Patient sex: M
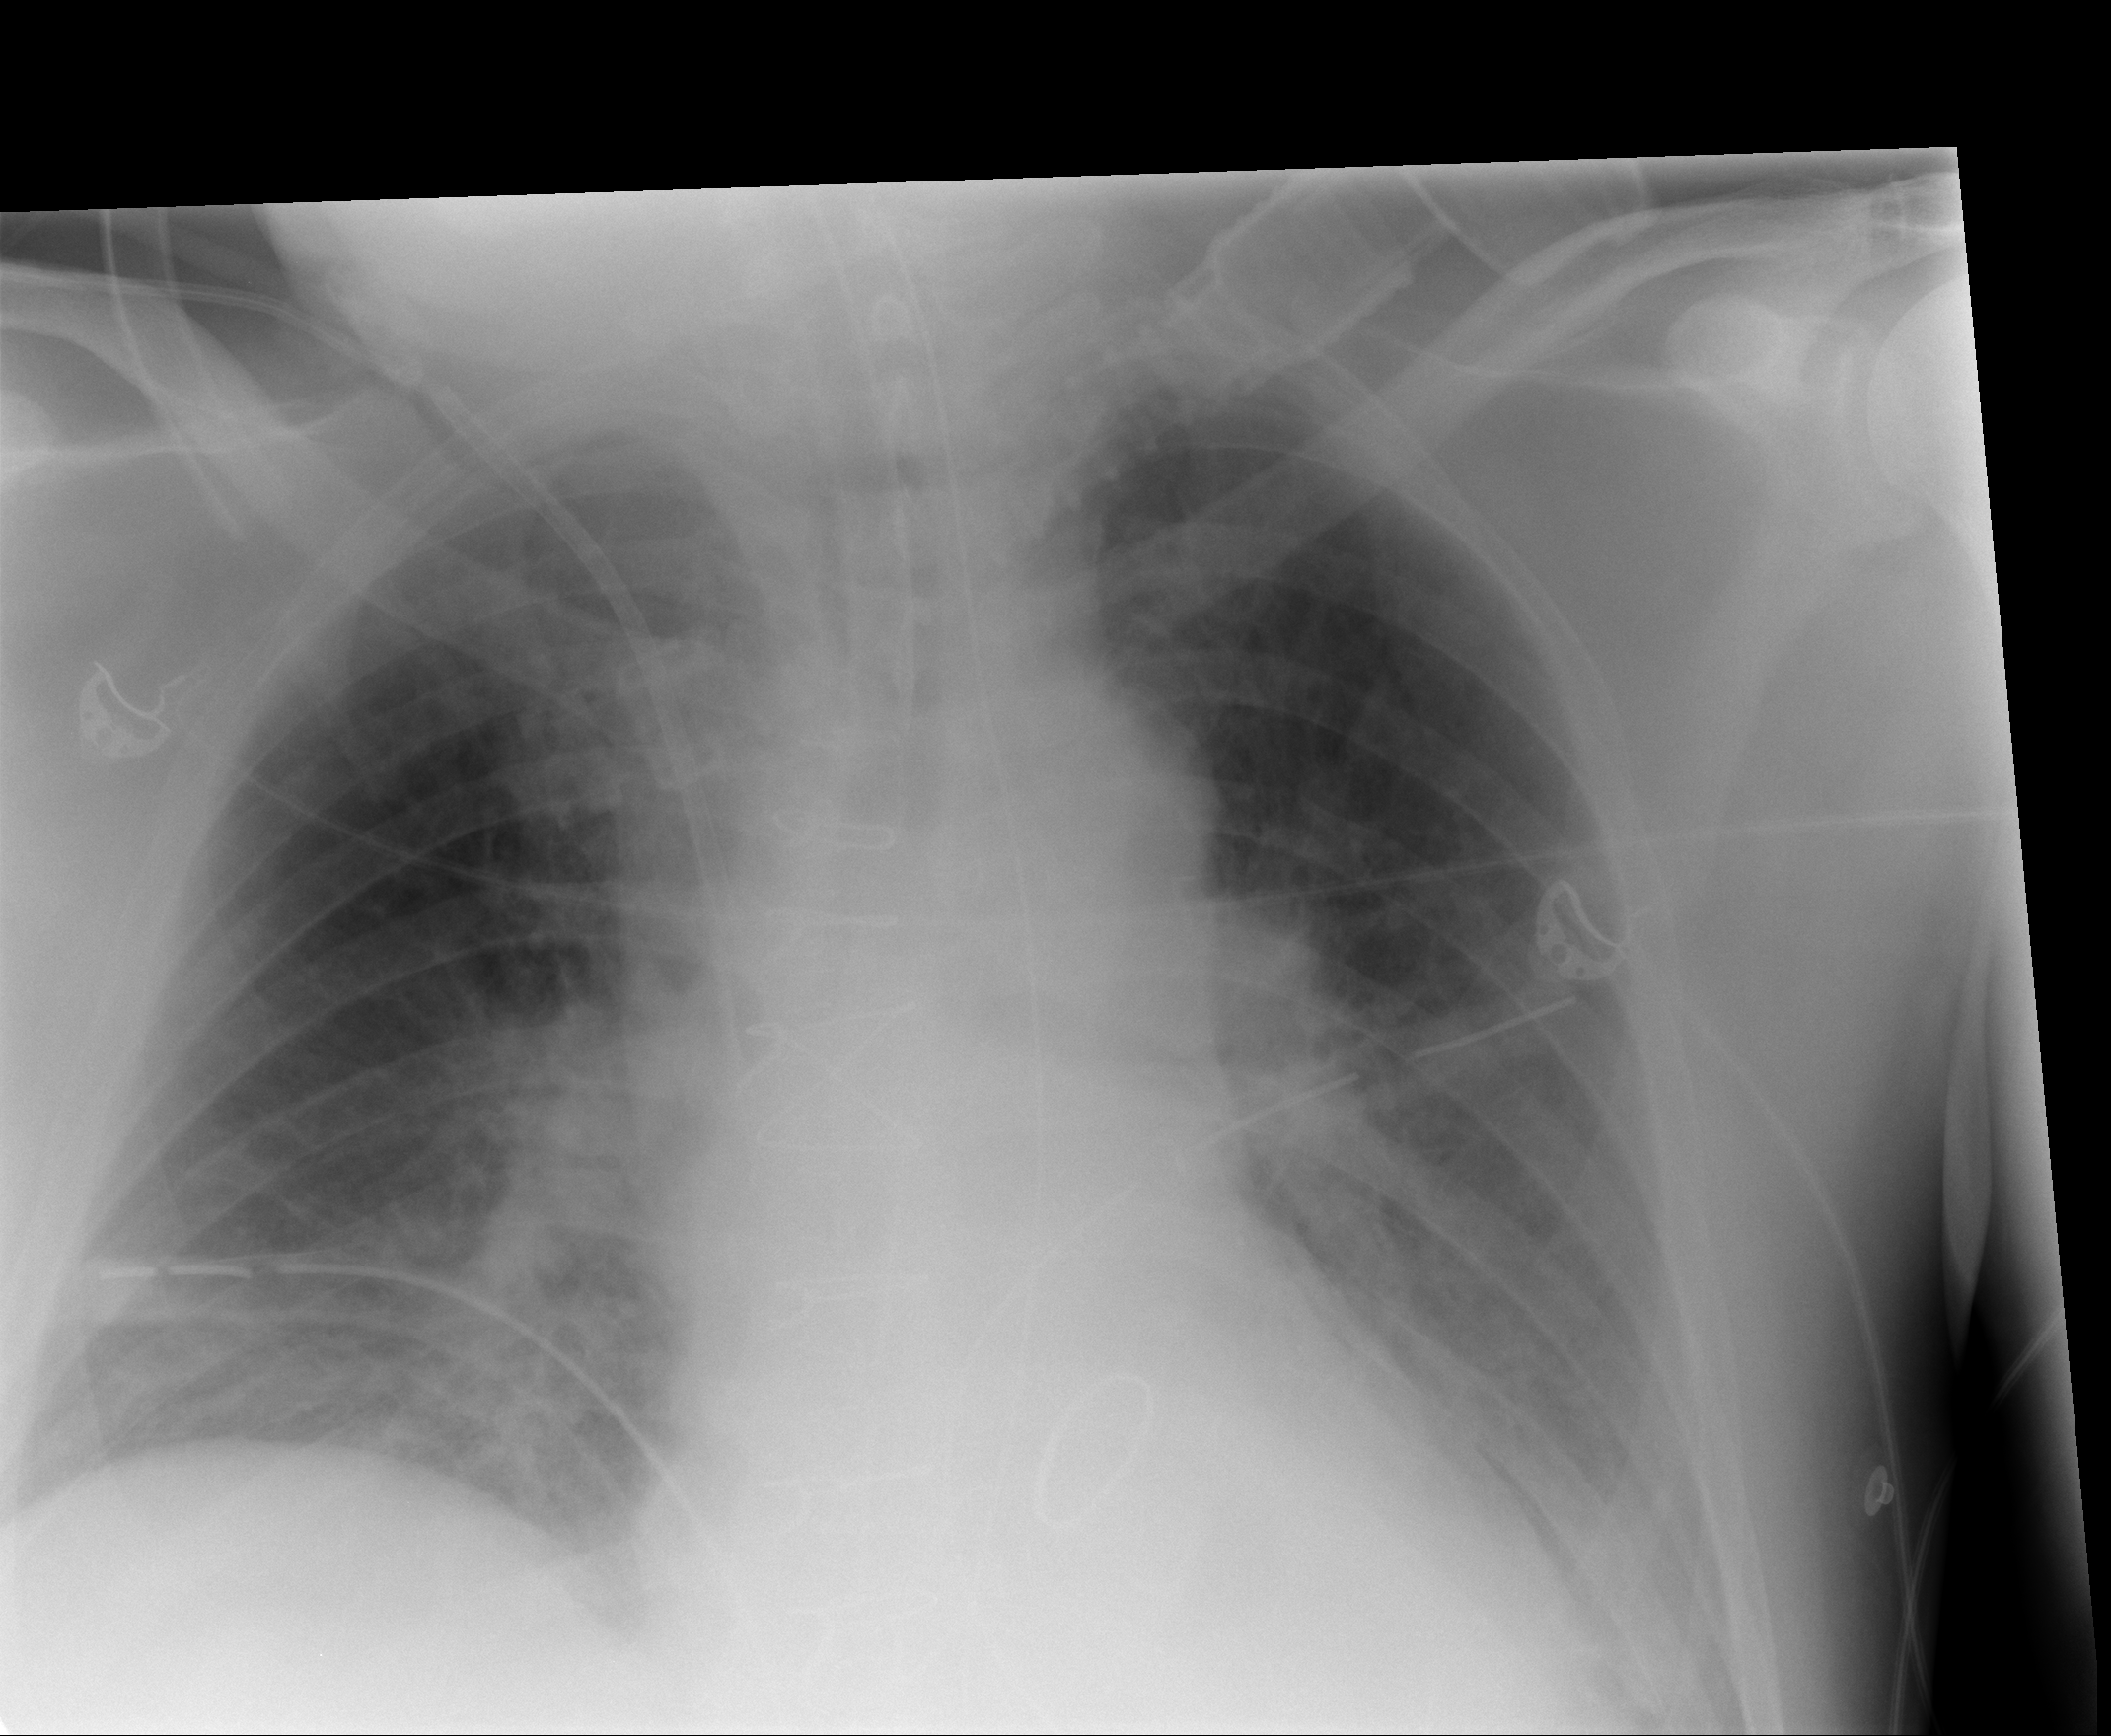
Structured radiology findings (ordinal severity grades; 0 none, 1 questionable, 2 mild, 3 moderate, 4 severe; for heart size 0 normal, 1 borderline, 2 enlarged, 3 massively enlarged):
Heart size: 2
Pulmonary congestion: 3
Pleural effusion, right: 1
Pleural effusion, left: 2
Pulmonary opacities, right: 2
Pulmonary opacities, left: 2
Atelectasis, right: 2
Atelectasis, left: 2